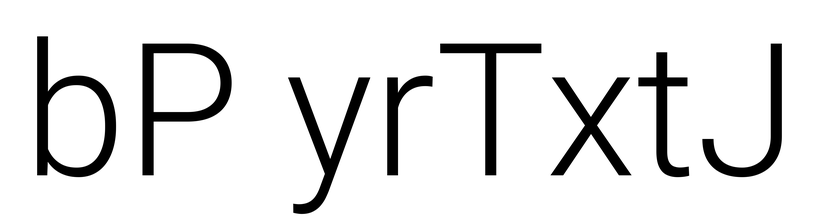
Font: Roboto_Light